Question: Have a requirement to extract data from CSV file and then transform it into XML to finally load into target.
The data in the CSV file is
'''
Number,Email,Email Communication,Member Type,VIN
<PHONE>,test@hotmail.com,TRUE,CANLAN,TEST
<PHONE>,test@hotmail.com,TRUE,CANLAN,TEST
<PHONE>,xx@live.ca,TRUE,CANLAN,TEST
<PHONE>,abc@hotmail.com,TRUE,CANLAN,TEST
<PHONE>,123ftremblay.ca,TRUE,CANLAN,TEST
'''
XML format
'''
<MemberUpdate>
<MemId><PHONE></MemId>
<emailAddress>test@gmail.com</emailAddress>
<optInFlag>true</optInFlag>
<memberType>CANLAN</memberType>
</MemberUpdate>
'''
POSQTGRESQL table column is of XML datatype
I created a transformation to do the above but I get an error.
'''
ERROR: column "content" is of type xml but expression is of type character varying.
Hint: You will need rewrite or cast the expression.
'''

The transformation ran successfully when I changed to the table datatype to "character varying" in my local DB. But I want to do this without making any changes to the database. As we cannot make any changes to the "Prod database." I am looking for a way to convert the xml string output generated by the "ADD XML" transformation into actual XML.
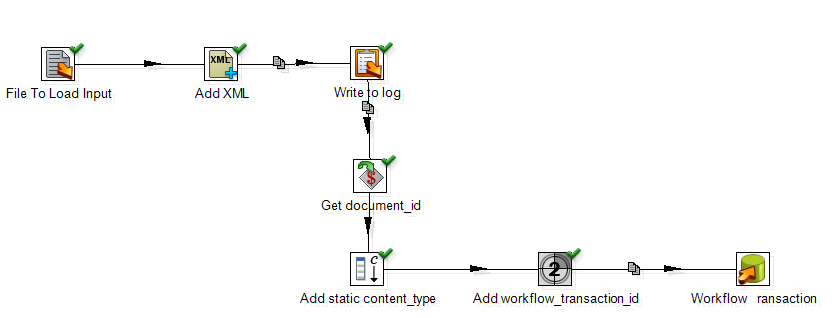
Answer:
Another efficient way to get the result is by eliminating the "Table output" and "Block" steps instead use insert script in the Execute SQL script transformation to load the data into the target. The insert script should be something like this
INSERT INTO workflow_transaction columns(workflow_transaction_id,content_data)
VALUES (?,'?');
NOTE: With the insert script we don't need to exclusively the cast the input datatype to xml.